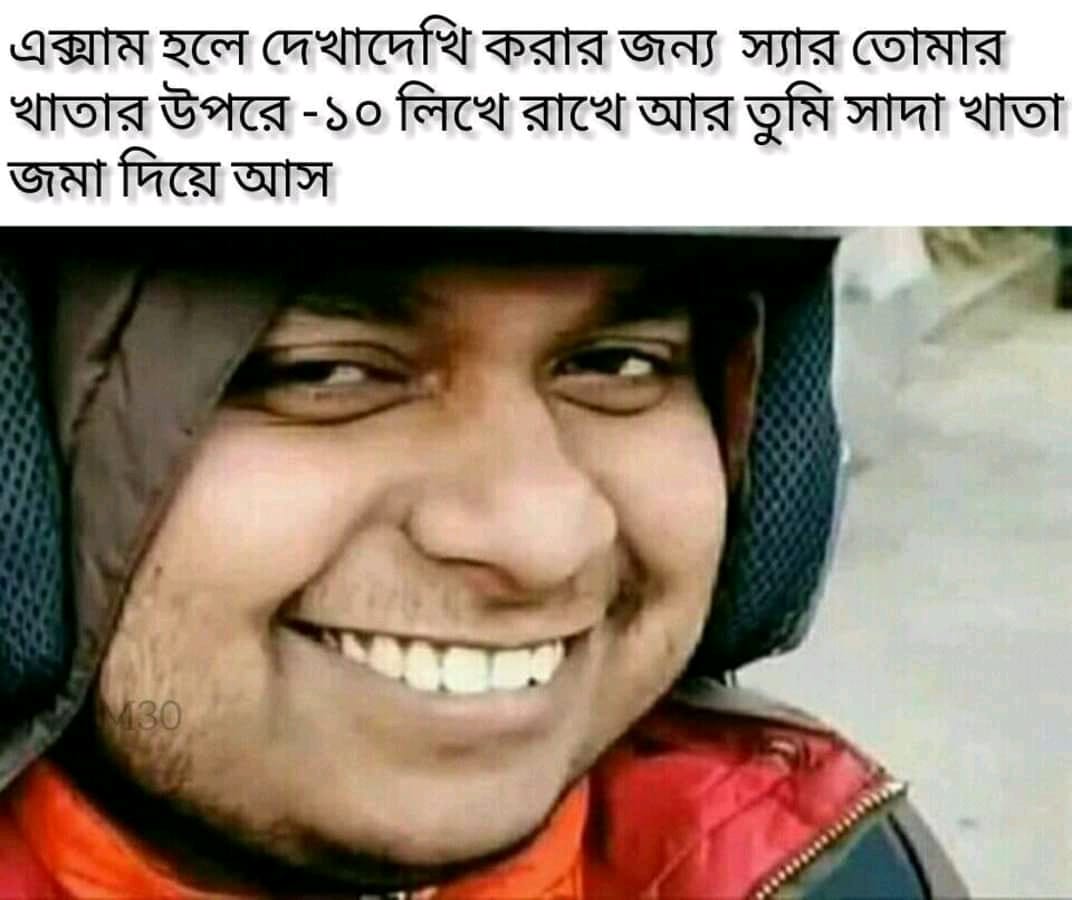
Caption: এক্সাম হলে দেখাদেখি করার জন্য  স্যার তোমার খাতার উপরে -১০ লিখে রাখে আর তুমি সাদা খাতা জমা দিয়ে আস
Label: non-hate